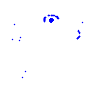
Particle: kaon